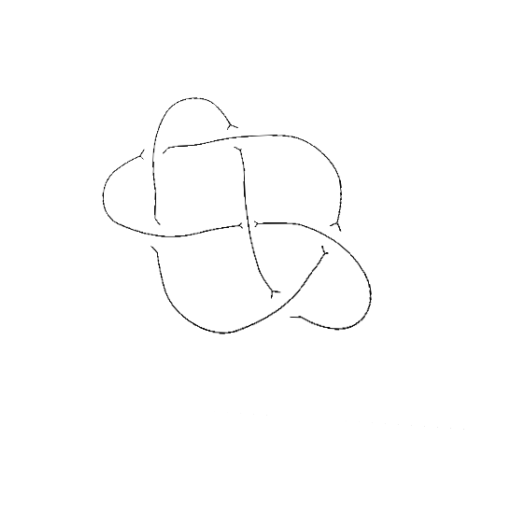
Crossing number: 6